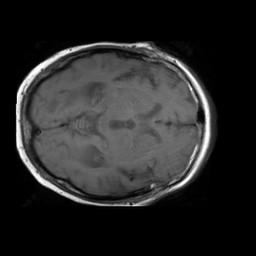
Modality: T1w
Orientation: axial
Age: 72
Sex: male
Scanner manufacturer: philips
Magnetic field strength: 3 T
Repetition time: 0.6433 s
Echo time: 0.01 s